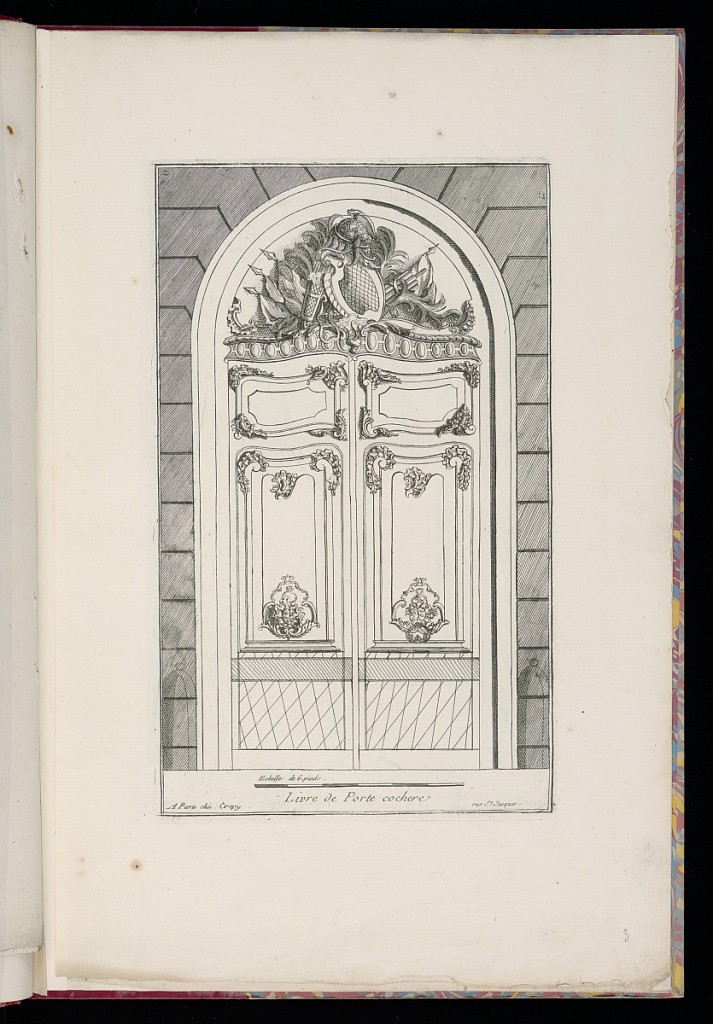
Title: Design for Doors for a Porte Cochère
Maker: Louis Crépy, French, 1680?–1760
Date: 1700-1719
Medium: Etching and engraving on laid paper
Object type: Print
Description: Elevation of a set of double doors for a porte-cochère decorated with ornament motifs including a coat of arms with flags, fasces, and helmets, and scrolls, shells, and rinceaux.